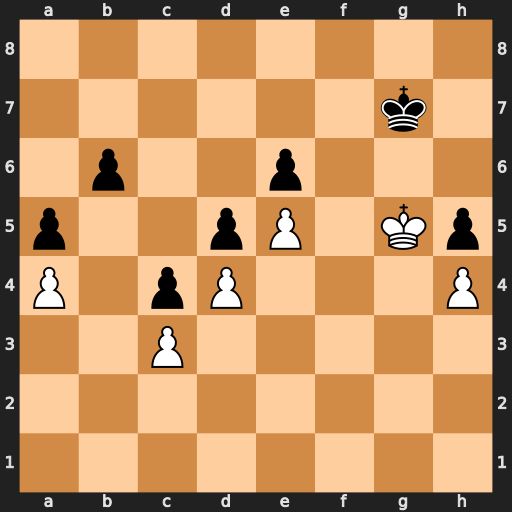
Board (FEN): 8/6k1/1p2p3/p2pP1Kp/P1pP3P/2P5/8/8
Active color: w
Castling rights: -
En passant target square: -
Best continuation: Kxh5 b5 axb5 a4 b6 a3 b7 a2 b8=Q